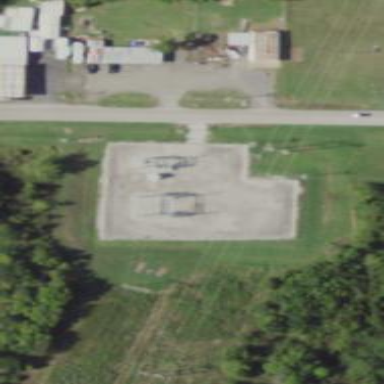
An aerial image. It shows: Distribution level power substation with chain link fence surrounding it.